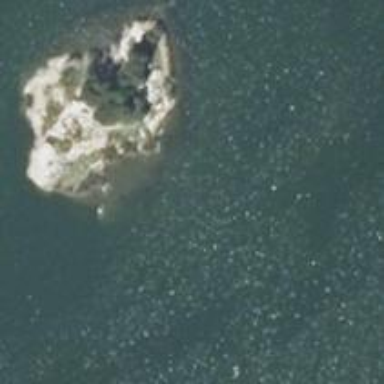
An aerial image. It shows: Islet along the coastline.